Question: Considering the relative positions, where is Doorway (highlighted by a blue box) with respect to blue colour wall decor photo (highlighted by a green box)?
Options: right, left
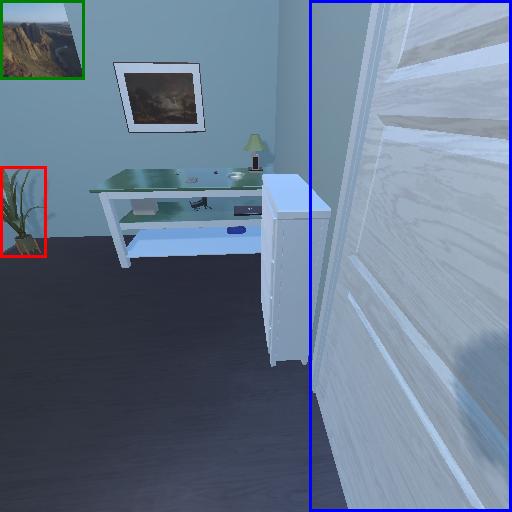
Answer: right